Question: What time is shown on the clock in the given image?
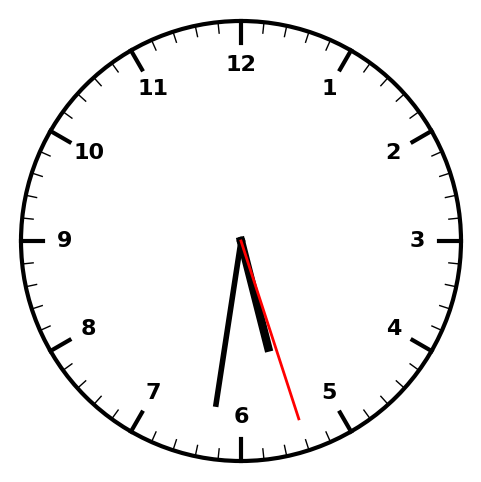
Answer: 05:31:27